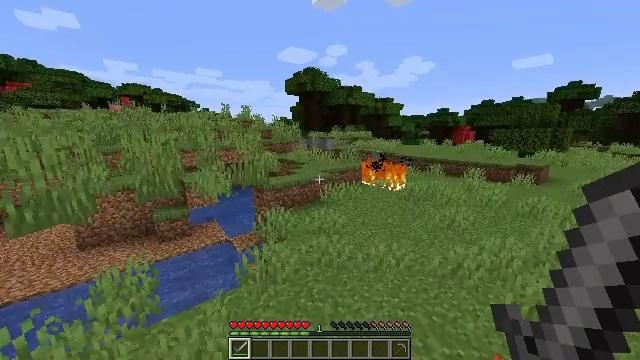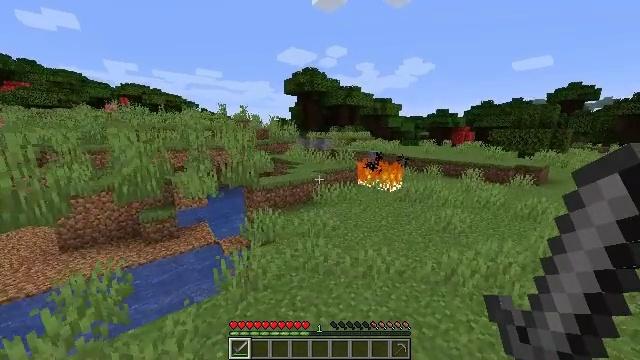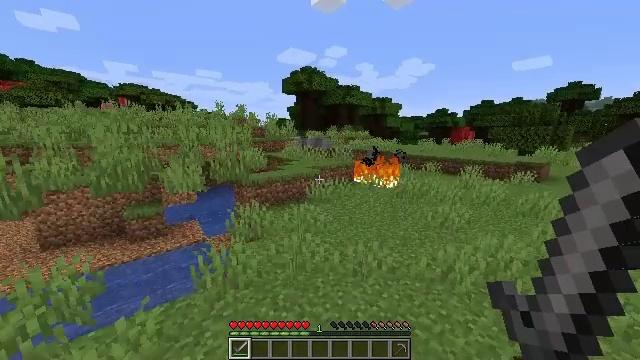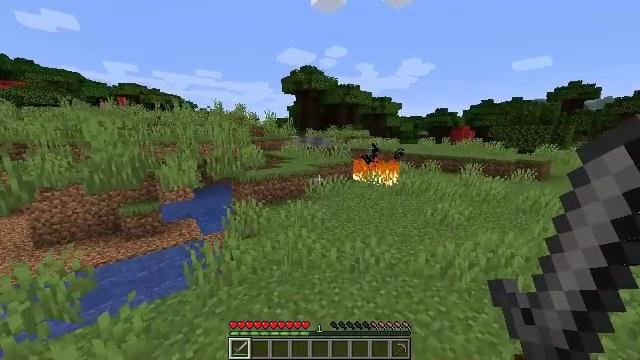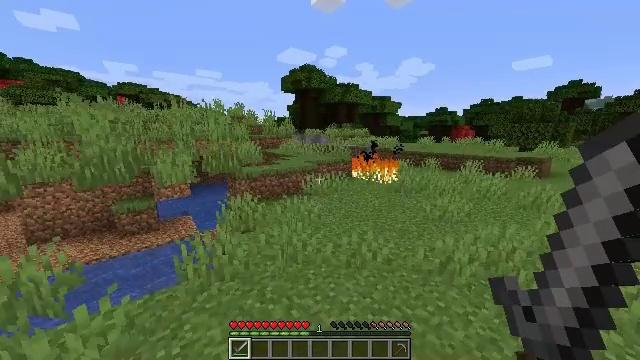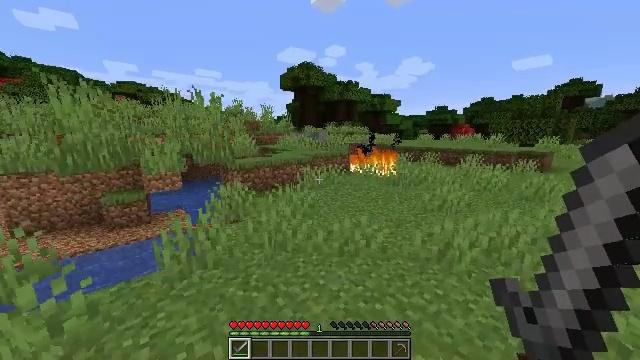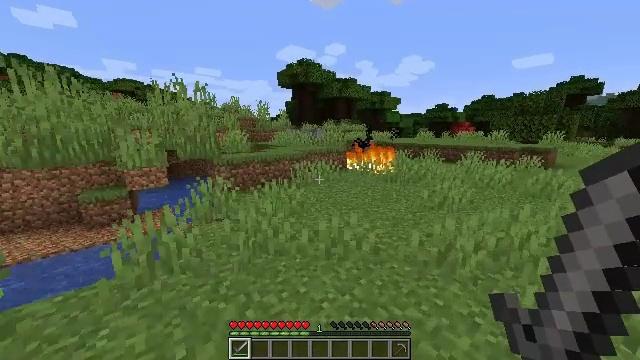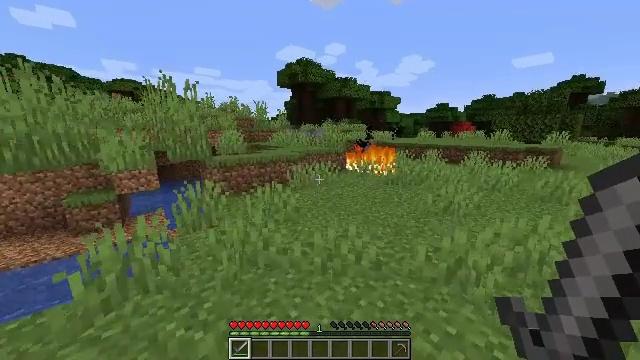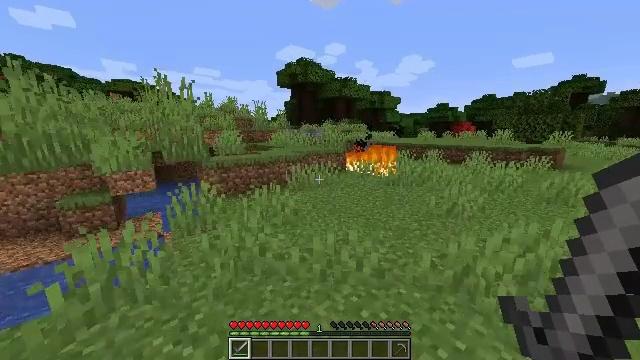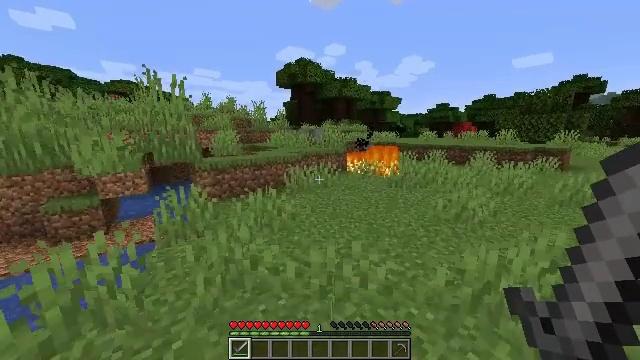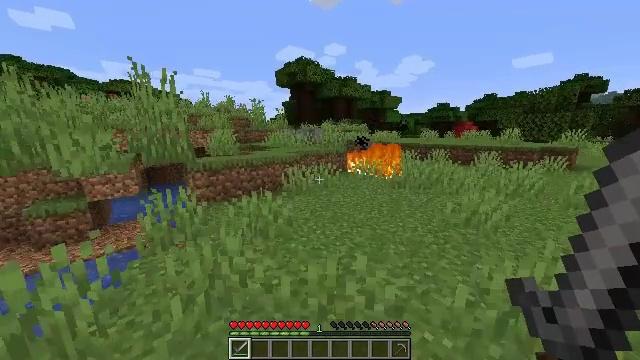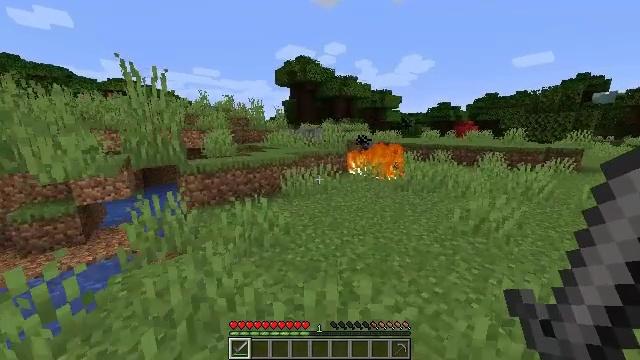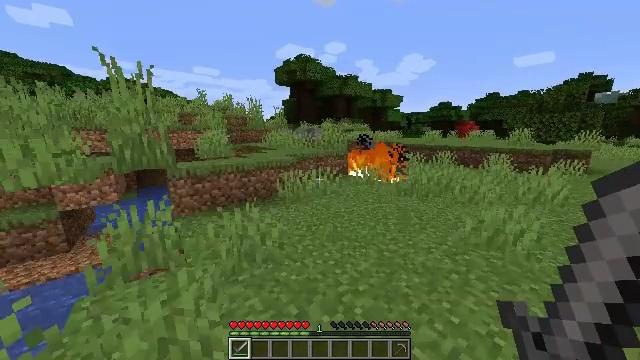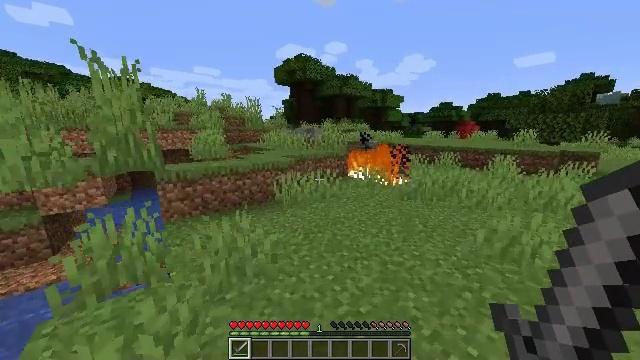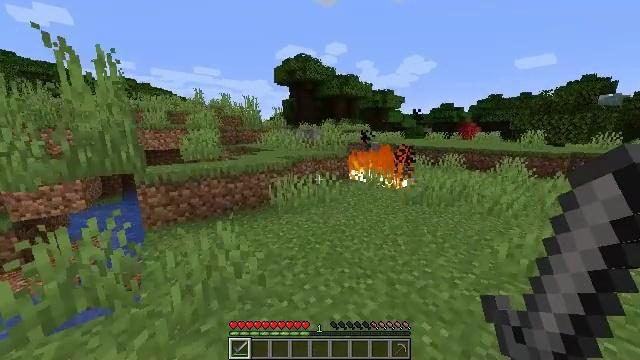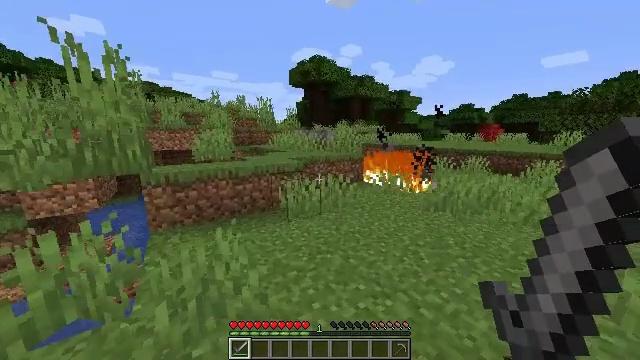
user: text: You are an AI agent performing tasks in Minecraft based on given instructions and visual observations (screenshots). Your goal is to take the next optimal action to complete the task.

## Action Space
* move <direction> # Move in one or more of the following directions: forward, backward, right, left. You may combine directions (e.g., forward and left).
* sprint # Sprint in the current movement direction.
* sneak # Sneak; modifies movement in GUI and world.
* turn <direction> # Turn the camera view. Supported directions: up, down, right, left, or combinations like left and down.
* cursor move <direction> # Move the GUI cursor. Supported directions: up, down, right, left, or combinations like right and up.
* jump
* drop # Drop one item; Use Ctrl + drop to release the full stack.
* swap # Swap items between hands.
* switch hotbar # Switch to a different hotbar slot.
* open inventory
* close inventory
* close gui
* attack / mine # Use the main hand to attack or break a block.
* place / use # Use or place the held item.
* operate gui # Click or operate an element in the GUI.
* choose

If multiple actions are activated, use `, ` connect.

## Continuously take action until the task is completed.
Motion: motion action
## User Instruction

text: Turn raw cod into cooked cod in the furnace.
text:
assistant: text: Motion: move forward and move right
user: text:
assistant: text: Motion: move forward and move right
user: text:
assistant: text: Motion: move forward and move right
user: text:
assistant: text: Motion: move forward and move right
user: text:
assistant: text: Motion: move forward
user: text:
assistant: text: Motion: move forward
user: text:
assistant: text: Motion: move forward
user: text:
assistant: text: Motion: move forward
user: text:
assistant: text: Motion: move forward
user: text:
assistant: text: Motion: move forward
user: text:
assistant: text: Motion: move forward
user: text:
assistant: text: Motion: move forward
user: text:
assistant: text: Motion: move forward
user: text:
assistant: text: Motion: move forward
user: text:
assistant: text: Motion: move forward, turn left
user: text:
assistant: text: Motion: move forward, turn left
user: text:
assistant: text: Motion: move forward, turn left
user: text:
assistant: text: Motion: move forward, turn left
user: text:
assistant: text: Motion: move forward, turn left
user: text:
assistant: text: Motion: move forward, turn left
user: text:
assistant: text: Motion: move forward
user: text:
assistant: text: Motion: move forward, jump
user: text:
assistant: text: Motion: move forward, turn right and down, jump
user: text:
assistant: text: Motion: move forward, turn right and down, jump
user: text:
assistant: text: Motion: move forward, turn right and down, jump
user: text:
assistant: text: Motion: move forward, turn right and down, jump
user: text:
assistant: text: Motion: move forward, turn right and down, jump
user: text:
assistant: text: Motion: move forward, turn right and down, jump
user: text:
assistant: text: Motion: move forward, turn right and down
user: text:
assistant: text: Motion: move right